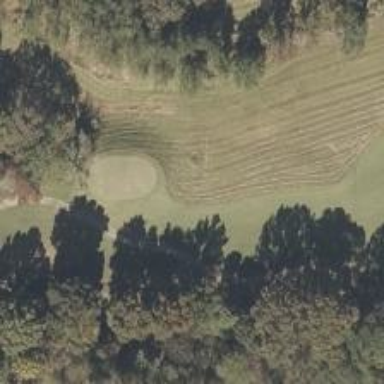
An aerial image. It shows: Golf hole.